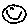
Label: smiley face